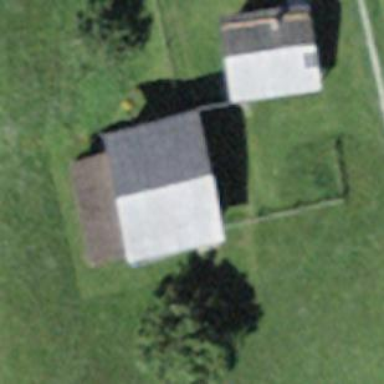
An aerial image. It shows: Shed.